【题型】解答题　【知识点】解析几何　【难度】medium
如图，椭圆 $\Gamma_1: \frac{x^2}{m} + \frac{y^2}{n} = 1 \ (m > n > 0)$，$\Gamma_2: \frac{x^2}{n} + \frac{y^2}{m} = 1$，已知 $\Gamma_1$ 右顶点为 $H(2,0)$，且它们的交点分别为 $P_1(1,1), P_2(-1,1), P_3(-1,-1), P_4(1,-1)$.

(1) 求 $\Gamma_1$ 与 $\Gamma_2$ 的标准方程；

(2) 过点 $P_1$ 作直线 $MN$，交 $\Gamma_1$ 于点 $M$，交 $\Gamma_2$ 于点 $N$，设直线 $P_3M$ 的斜率为 $k_1$，直线 $P_3N$ 的斜率为 $k_2$，求 $\frac{k_2}{k_1}$；（上述各点均不重合）

(3) 点 $Q_1$ 是 $\Gamma_1$ 上的动点，直线 $Q_1P_1$ 交 $\Gamma_2$ 于点 $Q_2$，直线 $Q_2P_2$ 交 $\Gamma_1$ 于点 $Q_3$，直线 $Q_3P_3$ 交 $\Gamma_2$ 于点 $Q_4$，直线 $Q_4P_4$ 与直线 $Q_1P_1$ 交于点 $N$，求点 $G$ 坐标，使直线 $NG$ 与直线 $NH$ 的斜率之积为定值。（上述各点均不重合）
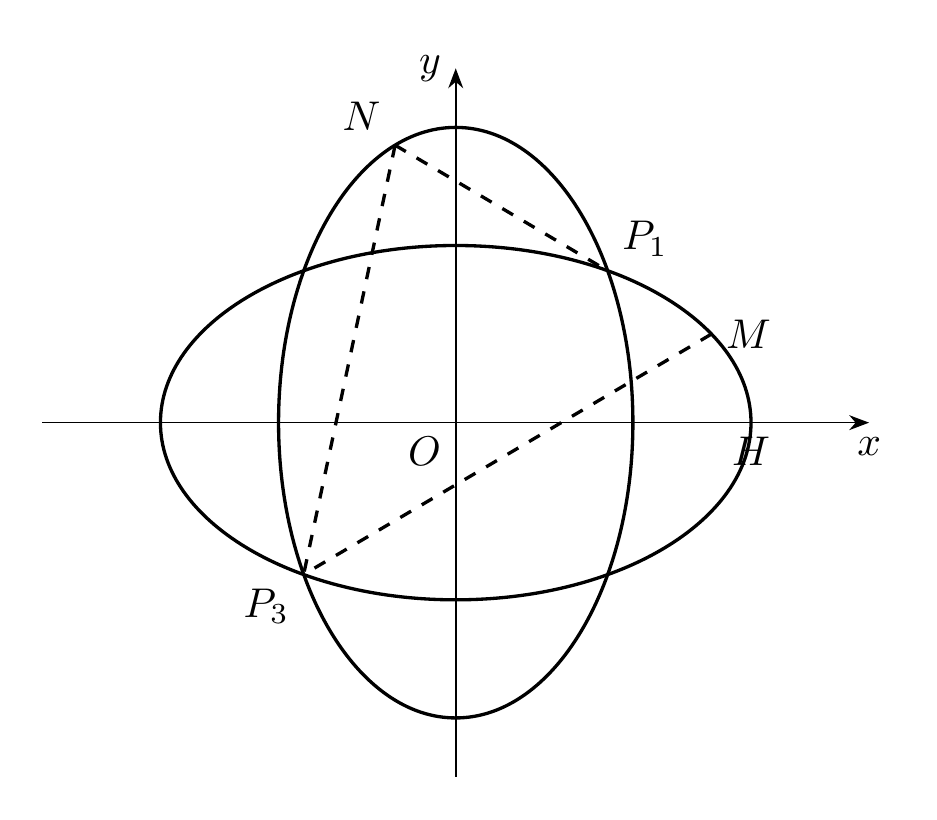
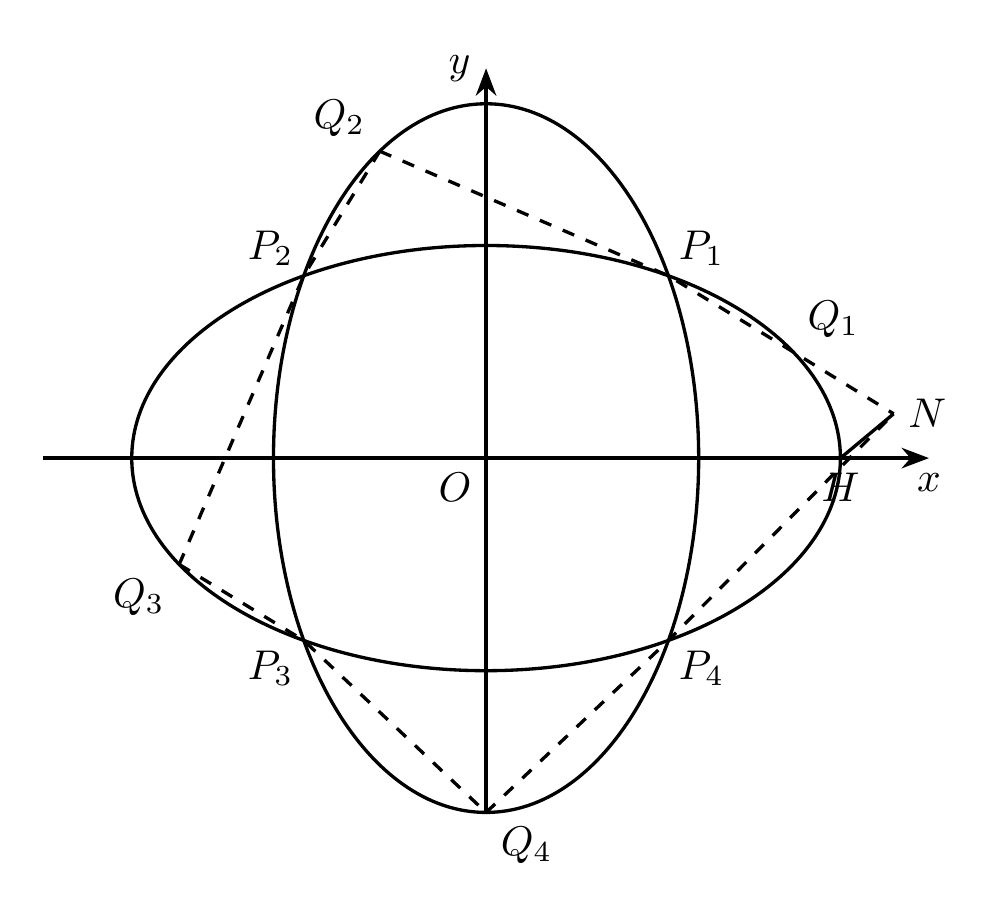
【解答】

【答案】 (1) $\Gamma_1: \frac{x^2}{4} + \frac{y^2}{\frac{4}{3}} = 1, \Gamma_2: \frac{x^2}{\frac{4}{3}} + \frac{y^2}{4} = 1$;

(2) $\frac{k_2}{k_1} = 9$;

(3) $G\left(\frac{6}{5}, 0\right)$.

【分析】 (1) 首先求出 $m=4$，再代入 $P_1(1,1)$ 即可得到答案；

(2) 设 $M(x_1, y_1), N(x_2, y_2)$，计算得 $k_{P_1M} \cdot k_{P_3M} = \frac{y_1^2-1}{x_1^2-1}$，结合其在椭圆上，代入化简即可得 $k_{P_1M} \cdot k_{P_3M} = -\frac{1}{3}$，同理 $k_{P_1N} \cdot k_{P_3N} = -3$，则得到斜率比值；

(3) 设直线 $l_1: y-1 = k_1(x-1)$，联立椭圆方程得到 $x_{Q_2} = \frac{k_1^2-2k_1-3}{k_1^2+3}$，则得到 $Q$ 的坐标，再计算得 $k_3 = \frac{-1}{k_1+2}, k_4 = \frac{3k_1+5}{k_1+3}$，设 $N(x,y)$，计算化简得 $\frac{y}{x-\frac{6}{5}} \cdot \frac{y}{x-2} = 5$，则得到定点坐标.

【详解】 (1) 由题意得，$m=4$，又因为 $P_1(1,1)$ 在 $\Gamma_1$ 上，

代入 $\Gamma_1$ 得 $\frac{1}{4} + \frac{1}{n} = 1$，所以 $n = \frac{4}{3}$，则 $\Gamma_1: \frac{x^2}{4} + \frac{y^2}{\frac{4}{3}} = 1, \Gamma_2: \frac{x^2}{\frac{4}{3}} + \frac{y^2}{4} = 1$.

(2) 设 $M(x_1, y_1), N(x_2, y_2)$，则 $k_{P_1M} \cdot k_{P_3M} = \frac{(y_1-1)(y_1+1)}{(x_1-1)(x_1+1)} = \frac{y_1^2-1}{x_1^2-1}$. 又因为 $\frac{x_1^2}{4} + \frac{y_1^2}{\frac{4}{3}} = 1$，所以 $y_1^2 = \frac{4}{3}(1 - \frac{x_1^2}{4}) = \frac{4-x_1^2}{3}$，则 $k_{P_1M} \cdot k_{P_3M} = \frac{\frac{4-x_1^2}{3}-1}{x_1^2-1} = -\frac{1}{3}$，同理可得 $k_{P_1N} \cdot k_{P_3N} = -3$，所以 $\frac{k_2}{k_1} = 9$.

(3) 设直线 $Q_1Q_2, Q_2Q_3, Q_3Q_4, Q_4N$ 分别为 $l_1, l_2, l_3, l_4$，其斜率依次为 $k_1, k_2, k_3, k_4$.

设直线 $l_1: y-1 = k_1(x-1)$，联立 $\frac{3x^2}{4} + \frac{y^2}{4} = 1$ 得 $(k_1^2+3)x^2 + 2k_1(1-k_1)x + (1-k_1)^2 - 4 = 0$，

即有 $x_{Q_2} \cdot x_{P_1} = \frac{k_1^2-2k_1-3}{k_1^2+3}$，所以 $x_{Q_2} = \frac{k_1^2-2k_1-3}{k_1^2+3}$，代入直线方程得 $y_{Q_2} = \frac{-k_1^2-6k_1+3}{k_1^2+3}$，

则 $k_2 = \frac{y_{Q_2}-1}{x_{Q_2}+1} = -\frac{k_1+3}{k_1-1}$，设 $f(x) = -\frac{x+3}{x-1}$，

则经过 $P_1, P_2$ 的两直线 $l_1, l_2$ 之间斜率满足关系：$k_2 = f(k_1)$.

将直线 $l_2, l_3$ 绕原点顺时针旋转 $\frac{\pi}{2}$ 后也会经过 $P_1, P_2$，

所以两者斜率满足 $-\frac{1}{k_3} = f(-\frac{1}{k_2})$，所以 $k_3 = \frac{-1}{k_1+2}$.

同理将直线 $l_3, l_4$ 绕原点顺时针旋转 $\pi$ 后也会经过 $P_1, P_2$，

所以两直线斜率满足 $k_4 = f(k_3)$，得 $k_4 = \frac{3k_1+5}{k_1+3}$.

设 $N(x, y)$，由 $\frac{y-1}{x-1} = k_1, \frac{y-1}{x+1} = k_4$，代入可得 $y^2 = 5x^2 - 16x + 12 = (5x-6)(x-2)$.

所以 $\frac{y}{x-\frac{6}{5}} \cdot \frac{y}{x-2} = 5$，因此存在定点 $G(\frac{6}{5}, 0)$，

使直线 $NG$ 和直线 $NH$ 的斜率之积为定值 5.